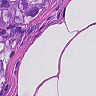
Metastatic tissue present: no